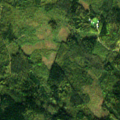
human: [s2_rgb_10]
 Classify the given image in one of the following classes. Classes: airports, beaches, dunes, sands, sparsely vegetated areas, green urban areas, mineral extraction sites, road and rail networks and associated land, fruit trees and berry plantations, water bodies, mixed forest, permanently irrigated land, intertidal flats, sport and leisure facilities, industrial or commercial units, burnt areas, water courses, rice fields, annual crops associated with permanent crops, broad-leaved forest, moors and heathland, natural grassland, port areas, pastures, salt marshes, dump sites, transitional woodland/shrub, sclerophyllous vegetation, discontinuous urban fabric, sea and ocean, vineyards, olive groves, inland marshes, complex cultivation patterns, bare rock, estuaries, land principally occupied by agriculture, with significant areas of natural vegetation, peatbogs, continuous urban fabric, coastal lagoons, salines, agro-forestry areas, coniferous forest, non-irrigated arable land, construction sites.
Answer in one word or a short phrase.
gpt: broad-leaved forest, mixed forest, transitional woodland/shrub